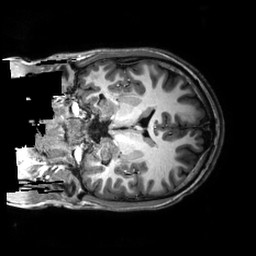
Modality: T1w
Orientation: coronal
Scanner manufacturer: philips
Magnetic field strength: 3 T
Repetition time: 0.0096 s
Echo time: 0.0046 s